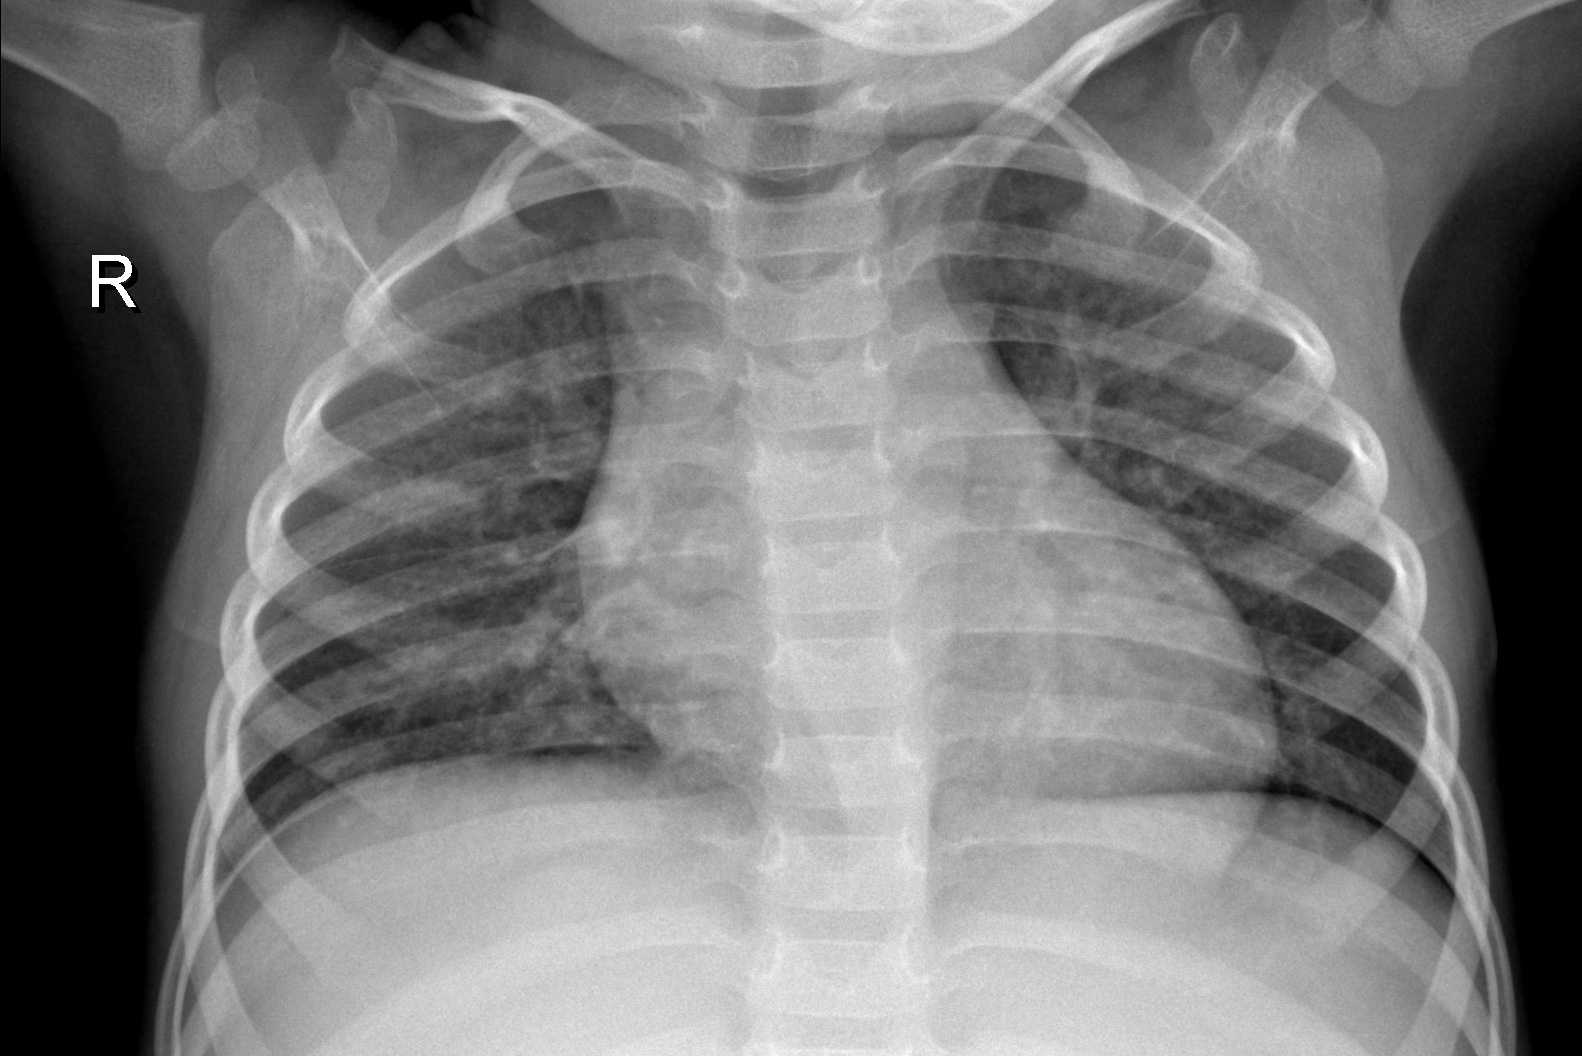
Diagnosis: NORMAL